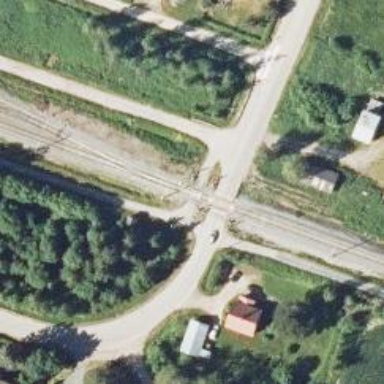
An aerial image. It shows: Railway crossing with lights and saltire. The crossing is fully barricaded.